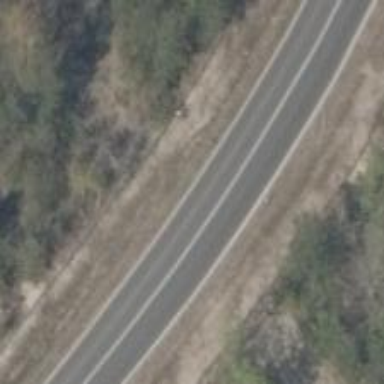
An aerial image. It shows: Secondary road.